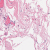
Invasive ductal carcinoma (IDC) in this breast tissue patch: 0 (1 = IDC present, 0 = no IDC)